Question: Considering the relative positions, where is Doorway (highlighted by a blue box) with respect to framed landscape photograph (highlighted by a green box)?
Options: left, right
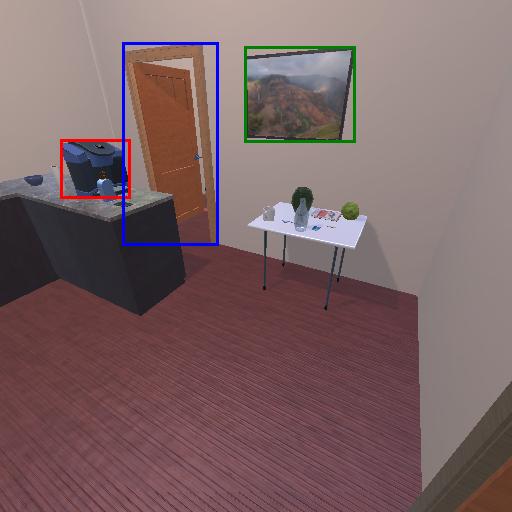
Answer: left